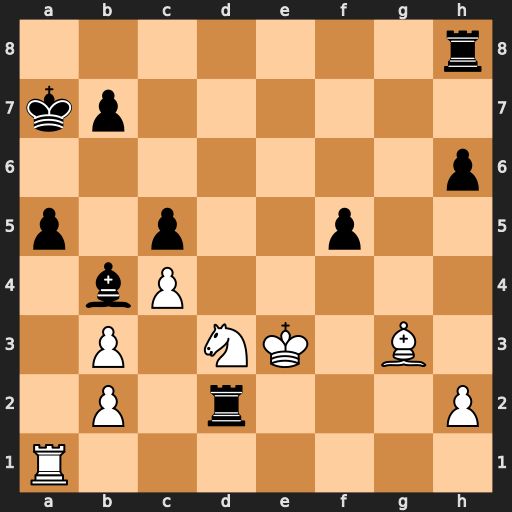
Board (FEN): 7r/kp6/7p/p1p2p2/1bP5/1P1NK1B1/1P1r3P/R7
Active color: w
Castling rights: -
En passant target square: -
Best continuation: Nxb4 Rxb2 Rxa5+